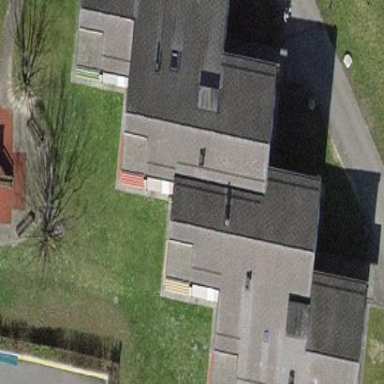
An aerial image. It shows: View of apartment building.